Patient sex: M
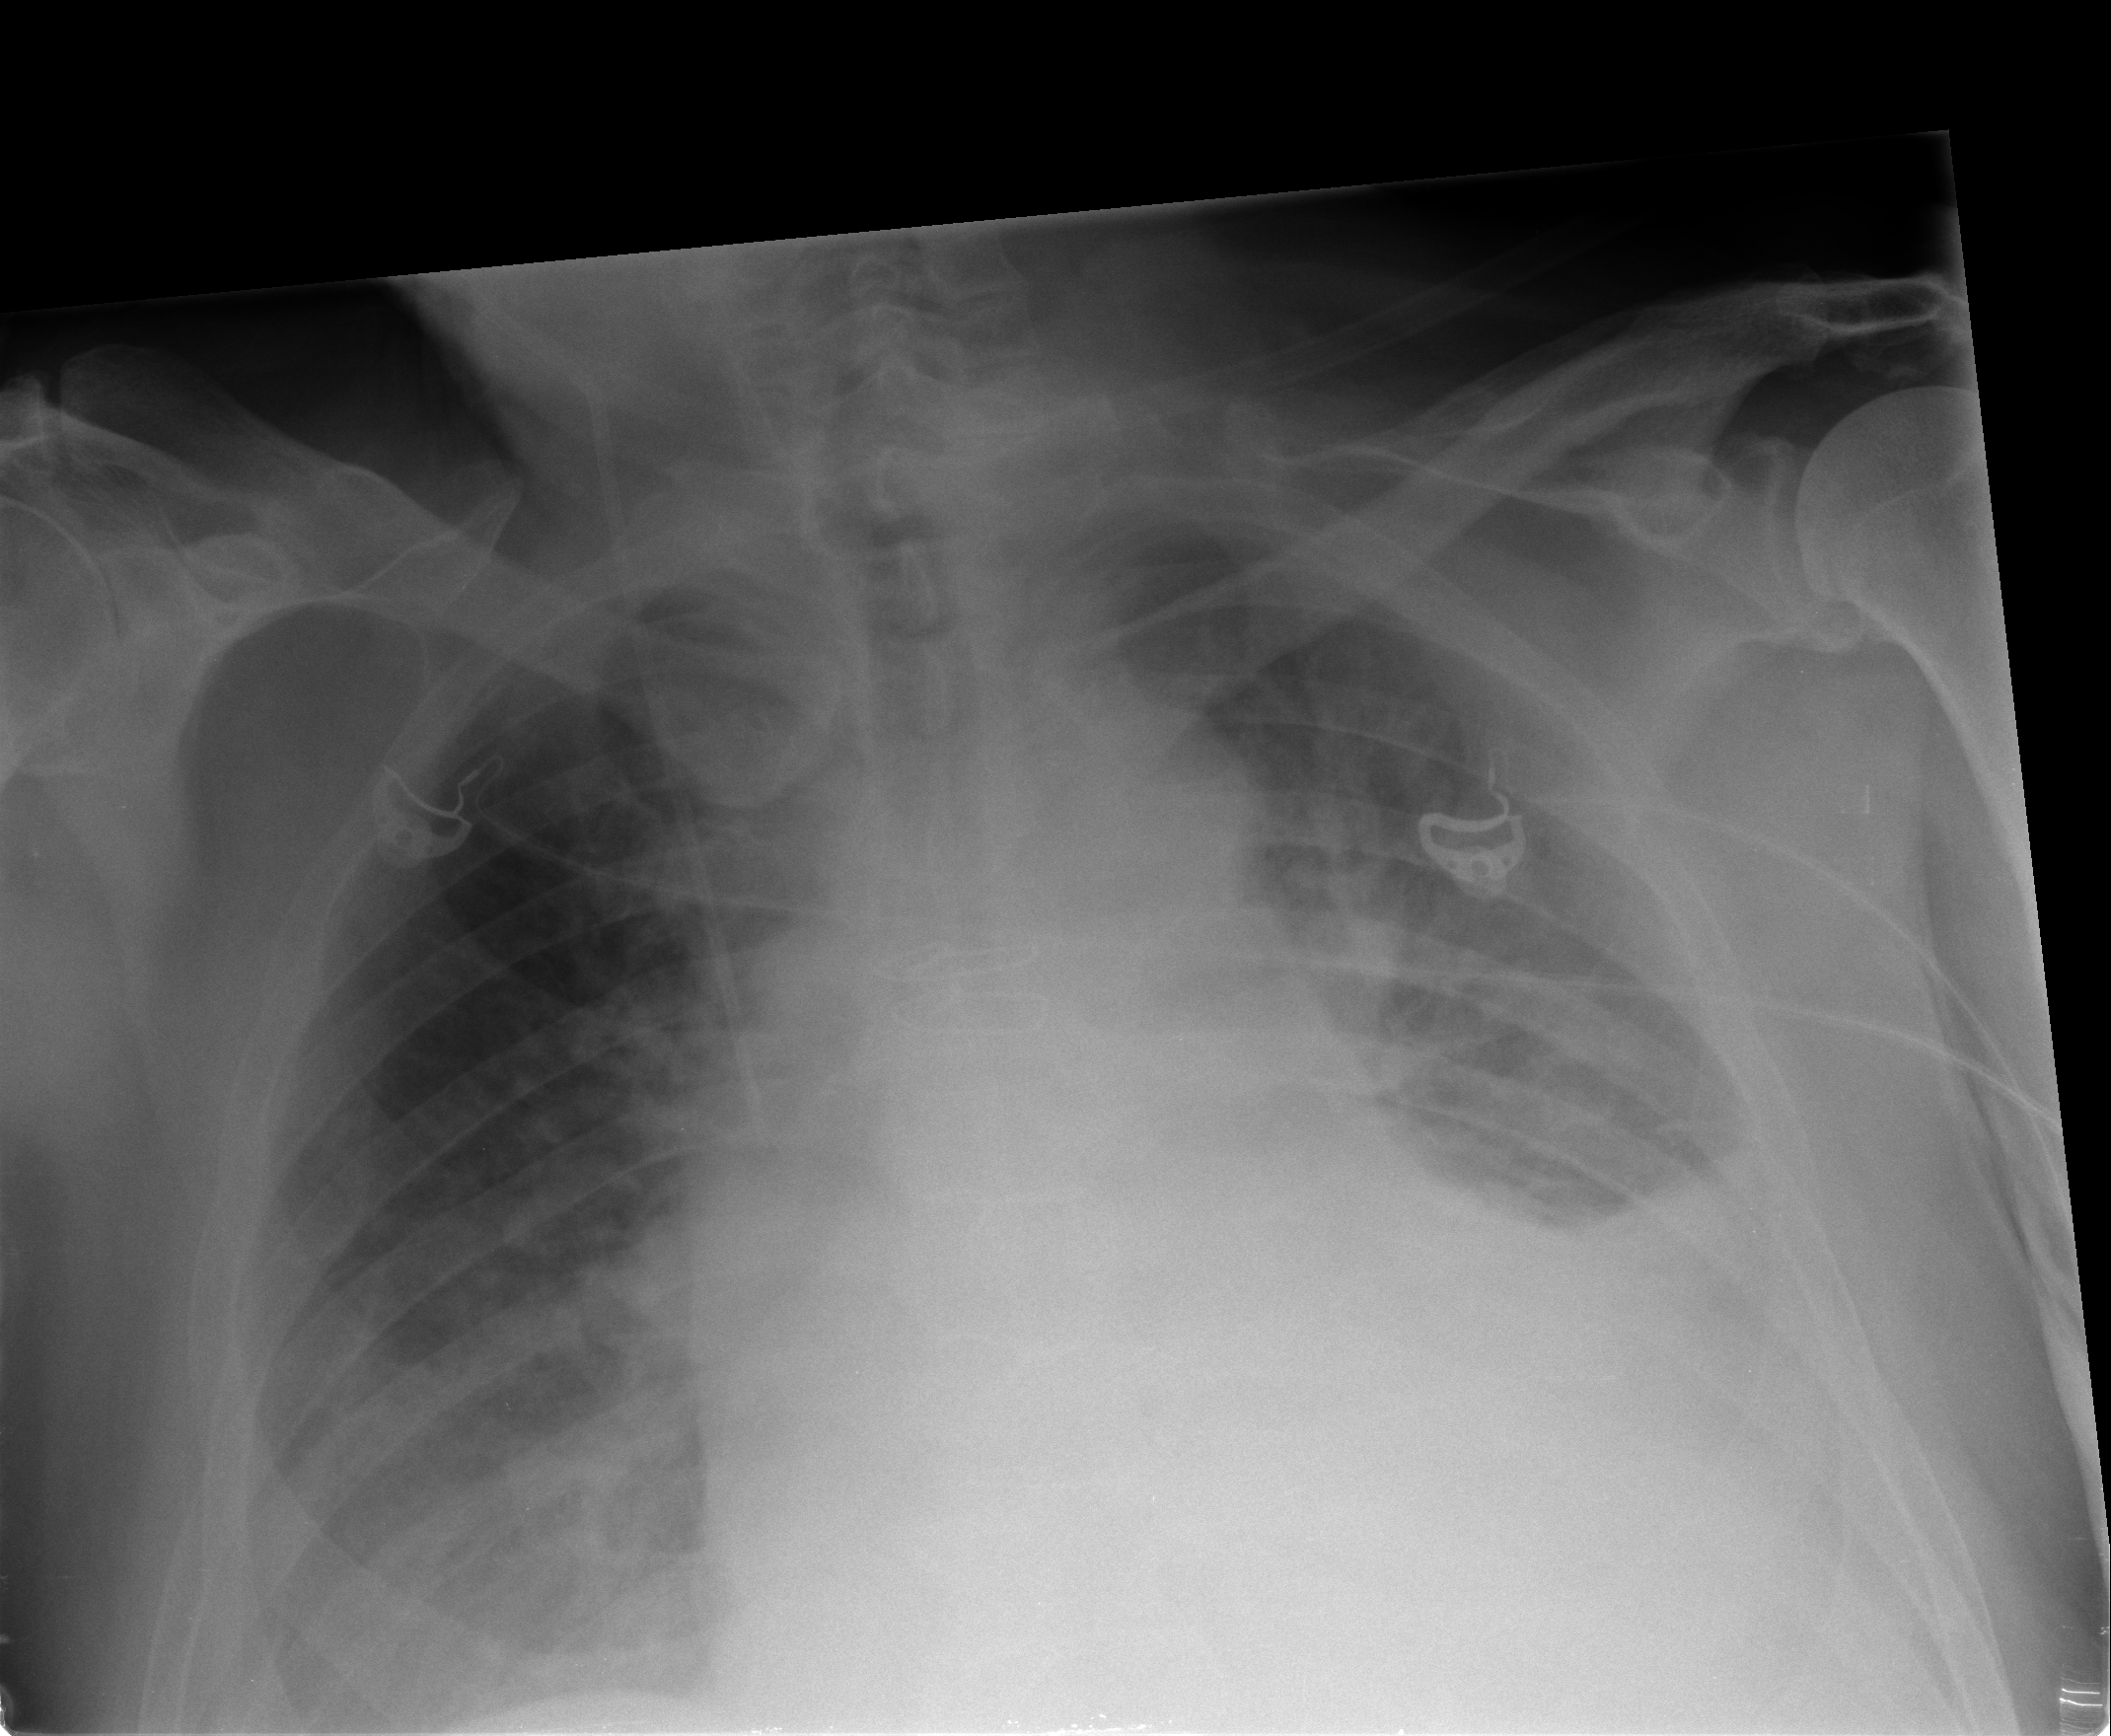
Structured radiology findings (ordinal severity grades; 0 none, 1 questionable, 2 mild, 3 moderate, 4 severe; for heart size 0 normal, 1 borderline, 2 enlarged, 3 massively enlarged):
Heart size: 2
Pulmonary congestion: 0
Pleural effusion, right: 2
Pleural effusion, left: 2
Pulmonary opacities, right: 0
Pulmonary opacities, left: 0
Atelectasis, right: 0
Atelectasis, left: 2